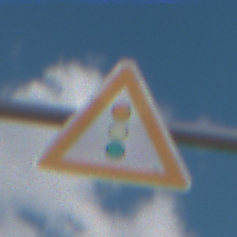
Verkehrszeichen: Lichtzeichenanlage
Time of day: Midday
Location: Outdoor (Nature)
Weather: PartlyCloudy
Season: NotSpecified
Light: Natural